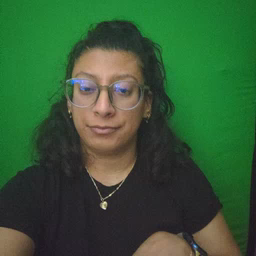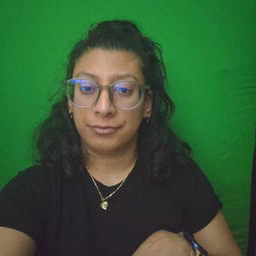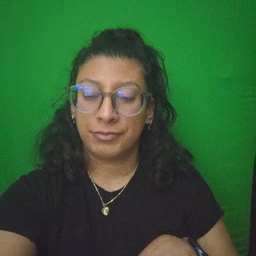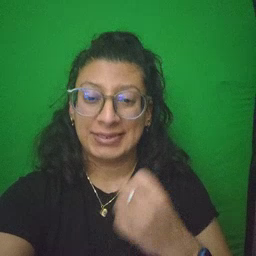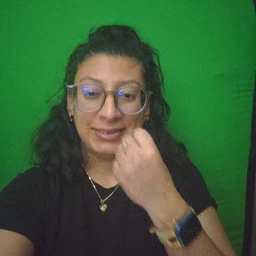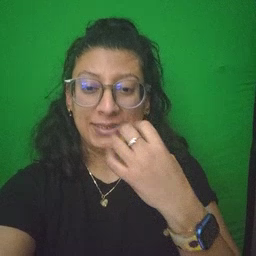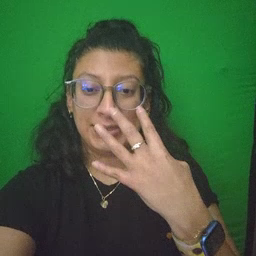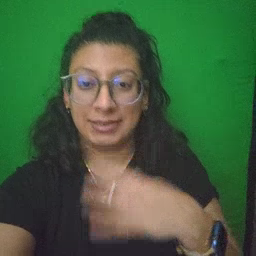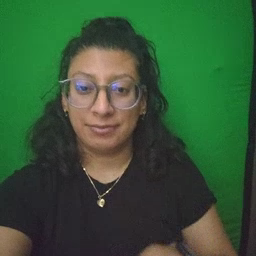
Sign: snack